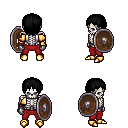
a pixel art fantasy rpg character, male body template, skeleton, gold arm armor, red pants, black plain hairstyle, metal gloves, gold boots, shield, four views (front, back, left, right), 2x2 character sprite sheet, small pixel art, hard edges, no anti-aliasing